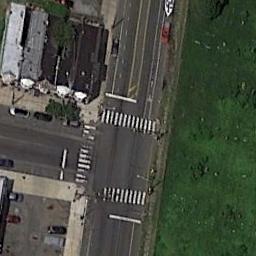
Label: intersection